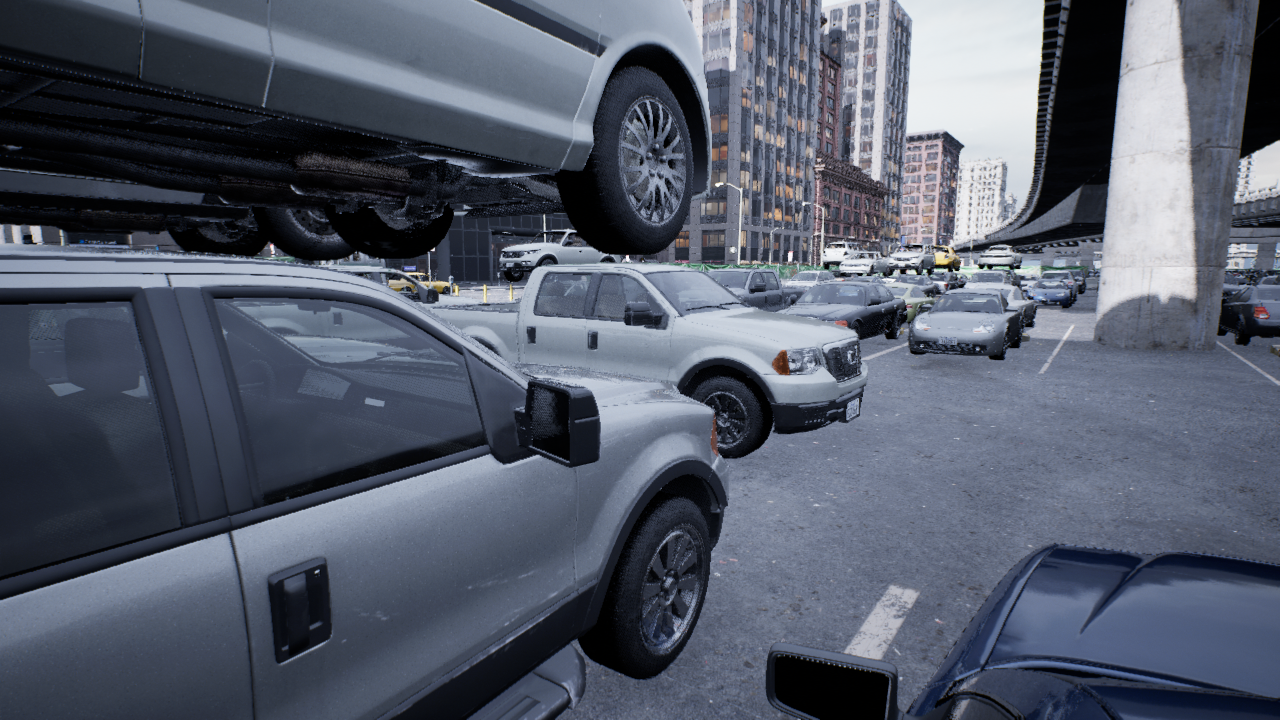
Venue: arterial
Lighting: overcast
Vehicle rig: pickup